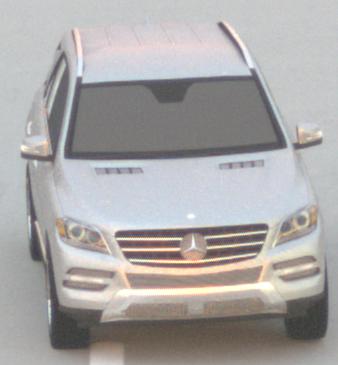
Make: Mercedes-Benz
Model: ML 350
Detailed model: M-Class (166)
Model produced from: 2011/11
Model produced until: 2014/10
Doors: 5
Color: white
Road condition: dry road
Daytime: sunrise or sunset
Contrast: medium contrast